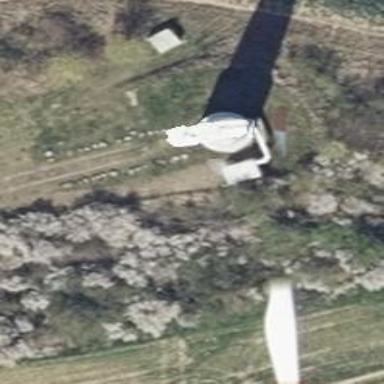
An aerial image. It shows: Wind turbine generator that utilizes wind as its source for generating electricity. It is of the horizontal axis type.